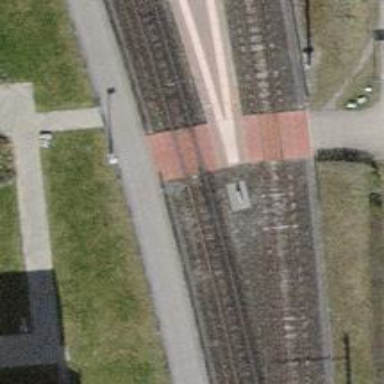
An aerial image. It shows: Narrow-gauge railway track with 1 electrified contact line.